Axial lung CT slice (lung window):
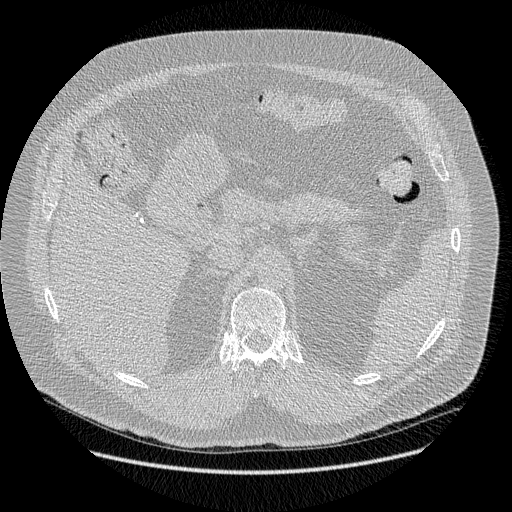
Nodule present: no